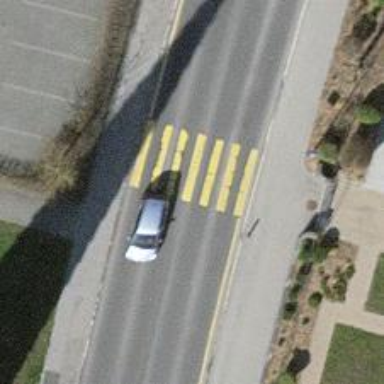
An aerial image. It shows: Zebra crossing on the road.